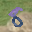
Label: 8